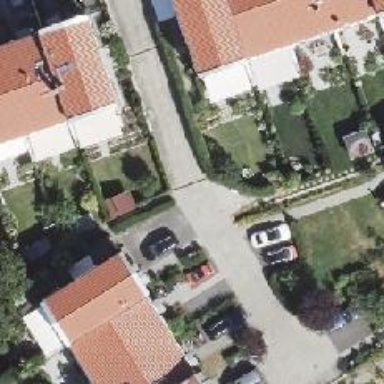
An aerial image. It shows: Residential road.